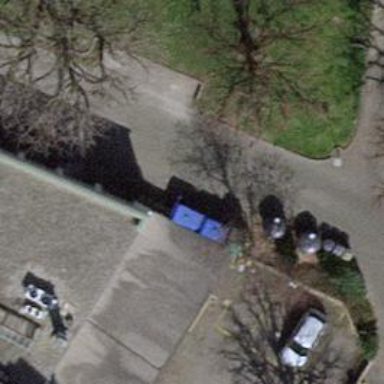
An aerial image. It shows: Recycling container for green waste.